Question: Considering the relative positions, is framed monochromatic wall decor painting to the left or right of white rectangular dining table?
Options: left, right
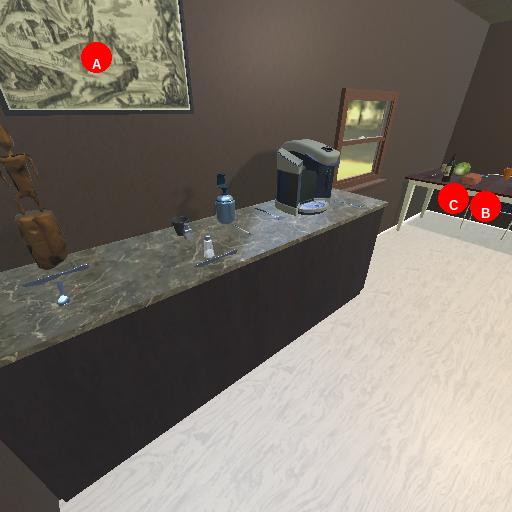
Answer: left